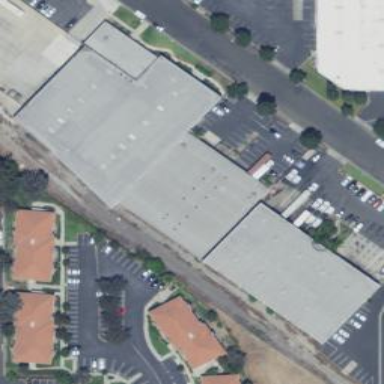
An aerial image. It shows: Warehouse.